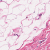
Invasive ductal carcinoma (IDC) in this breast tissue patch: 0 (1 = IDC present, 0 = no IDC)